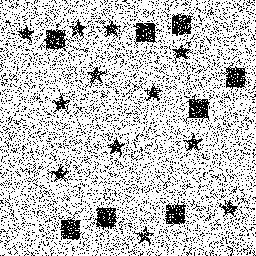
Squares: 8
Triangles: 0
Stars: 12
Total shapes: 20